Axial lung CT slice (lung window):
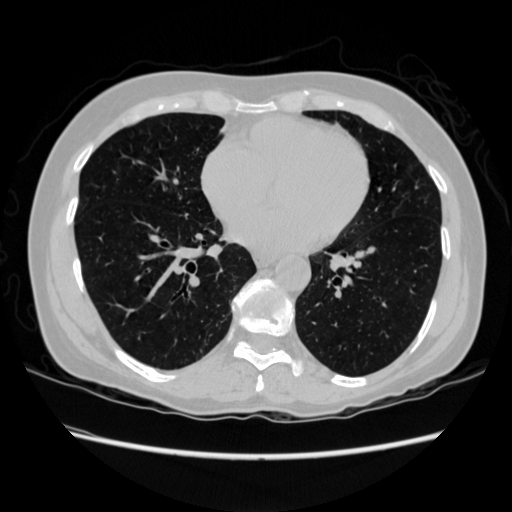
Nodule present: no